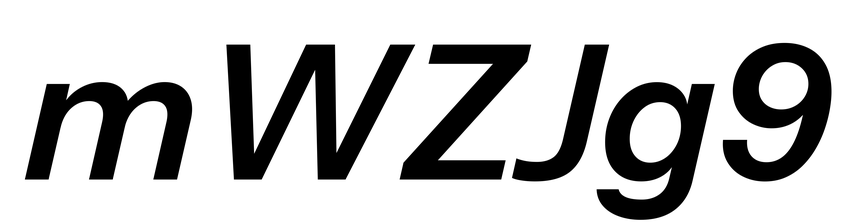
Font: InstrumentSans-Italic_SemiBold_Italic